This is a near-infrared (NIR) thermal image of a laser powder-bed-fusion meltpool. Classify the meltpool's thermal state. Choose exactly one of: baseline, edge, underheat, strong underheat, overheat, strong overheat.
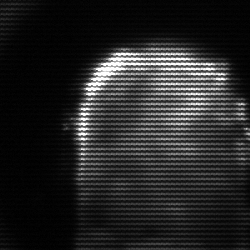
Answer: baseline